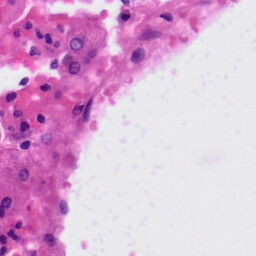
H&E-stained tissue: Liver